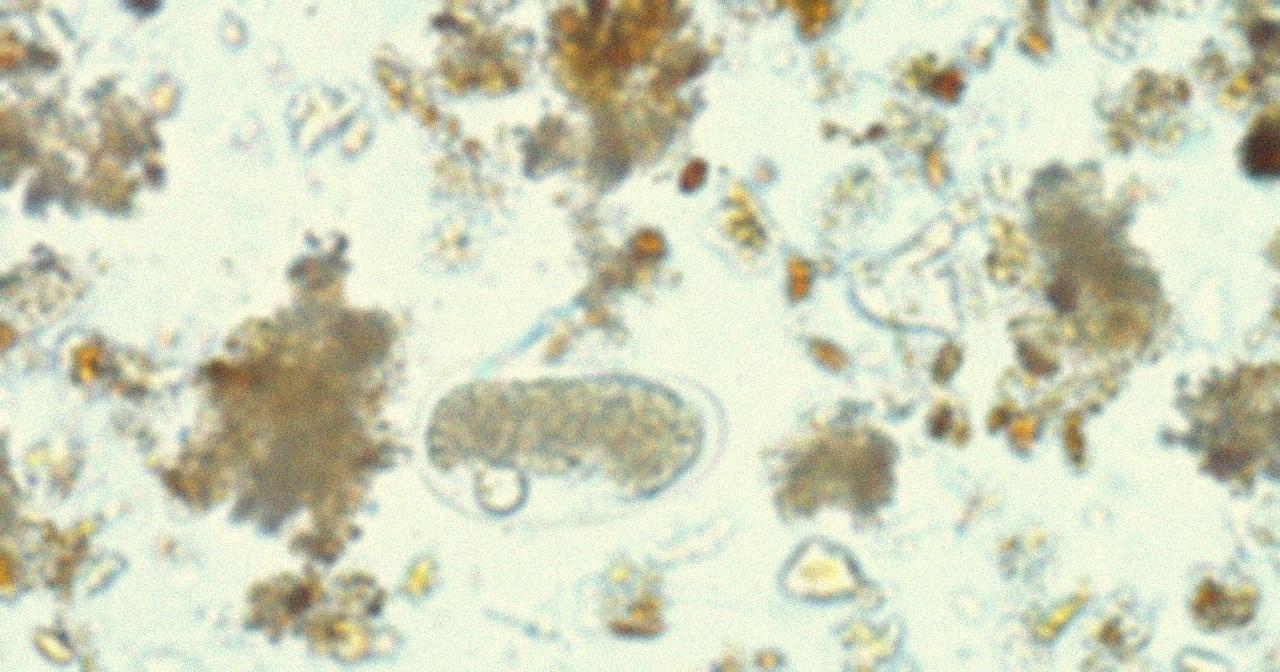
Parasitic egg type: Hookworm egg